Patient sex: M
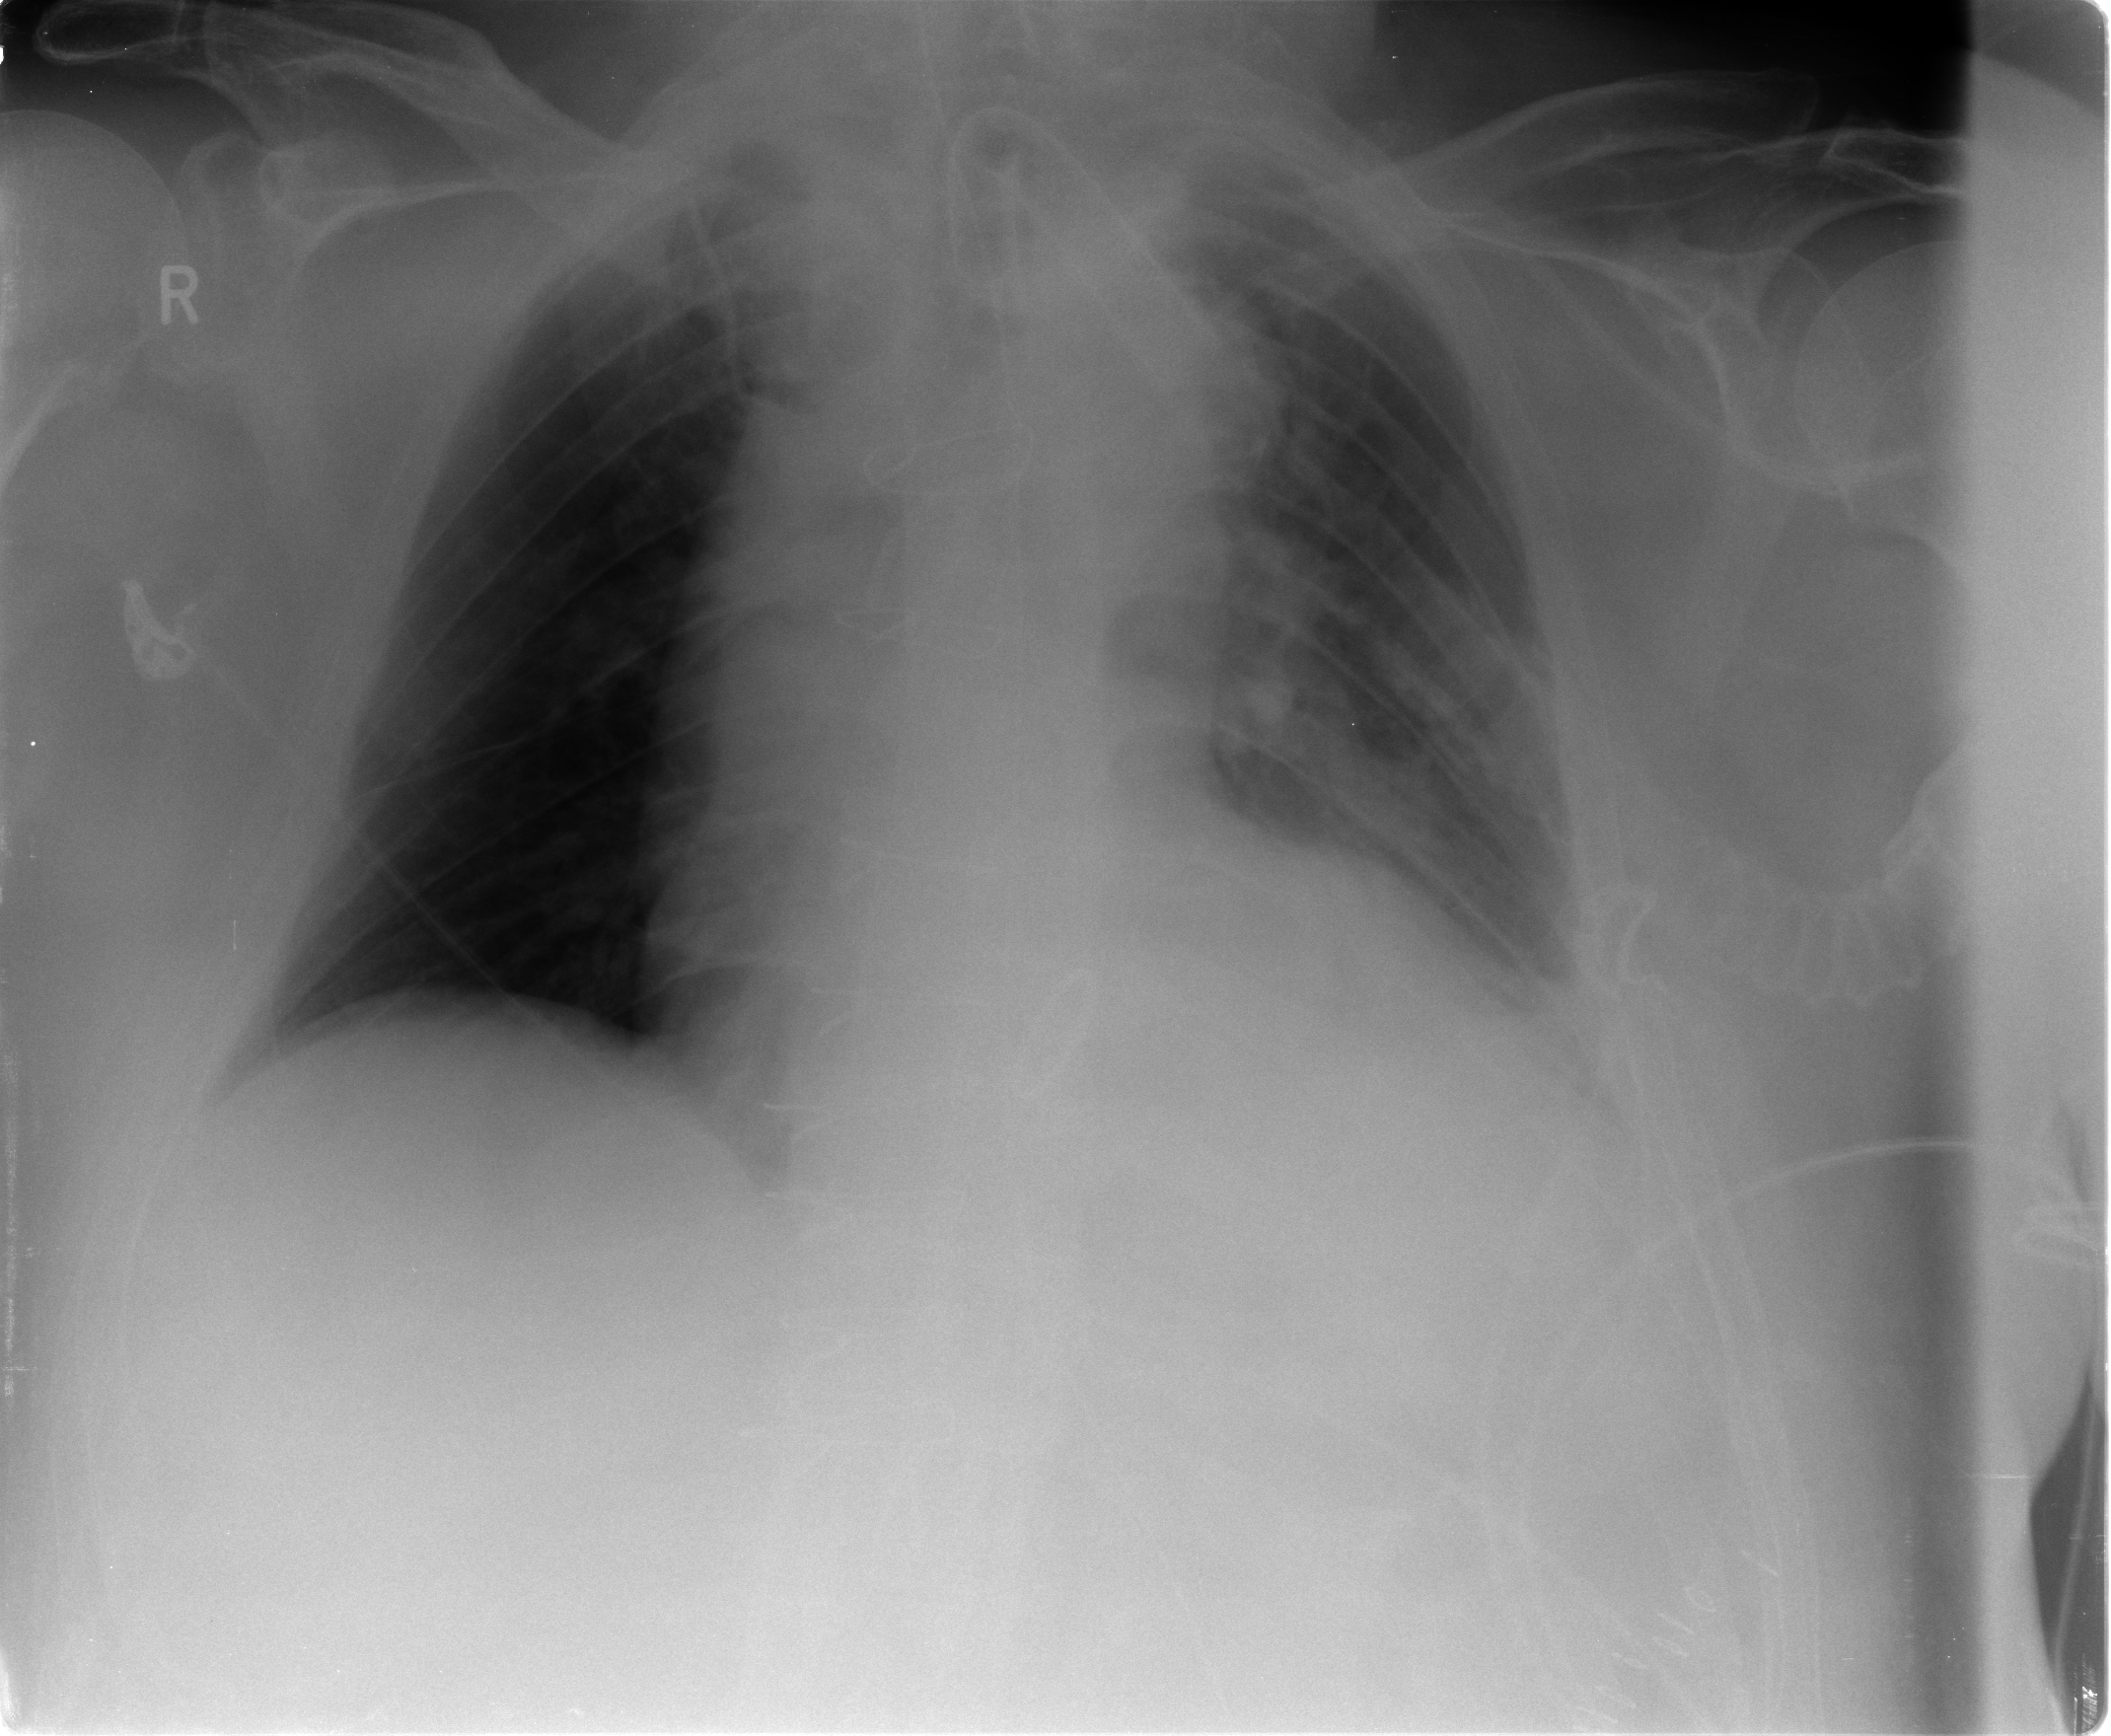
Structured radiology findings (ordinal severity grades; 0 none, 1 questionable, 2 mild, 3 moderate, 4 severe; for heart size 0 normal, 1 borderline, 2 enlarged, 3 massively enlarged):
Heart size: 2
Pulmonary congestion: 0
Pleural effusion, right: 0
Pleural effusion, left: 2
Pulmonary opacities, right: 0
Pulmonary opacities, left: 2
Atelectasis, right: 0
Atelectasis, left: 3